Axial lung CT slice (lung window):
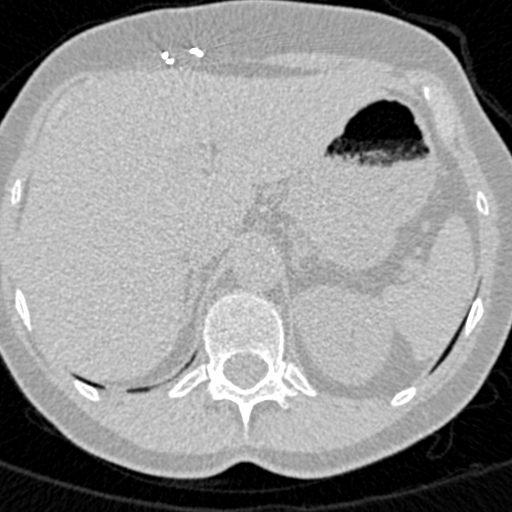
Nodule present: no